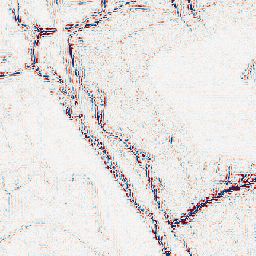
Category: wavelet
Decomposition family: wavelet_dwt
Decomposition parameters: wavelet: db2
level: 2
Upsampling method: area
Upsampling parameters: scale: 4
Upsampling scale: 4